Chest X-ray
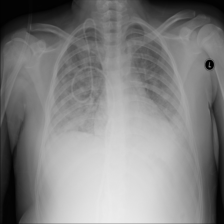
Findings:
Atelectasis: negative
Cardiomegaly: negative
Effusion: negative
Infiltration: positive
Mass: negative
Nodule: negative
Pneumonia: negative
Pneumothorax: negative
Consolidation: negative
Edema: positive
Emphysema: negative
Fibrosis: negative
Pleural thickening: negative
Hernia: negative